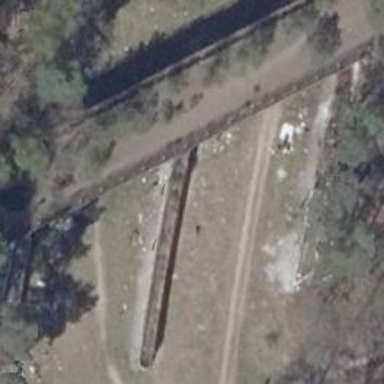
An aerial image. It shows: Beam bridge made by humans.